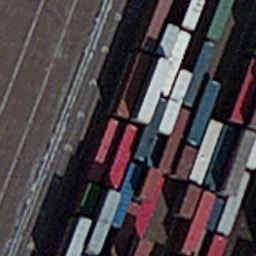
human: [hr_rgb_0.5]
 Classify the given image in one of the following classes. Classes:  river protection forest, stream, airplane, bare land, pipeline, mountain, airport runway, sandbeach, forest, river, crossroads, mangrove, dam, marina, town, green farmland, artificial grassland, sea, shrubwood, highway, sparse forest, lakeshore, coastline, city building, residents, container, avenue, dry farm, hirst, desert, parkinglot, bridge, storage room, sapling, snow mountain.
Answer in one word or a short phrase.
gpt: container